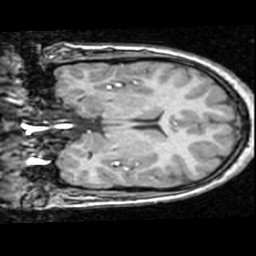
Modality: T1w
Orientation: coronal
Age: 11
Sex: male
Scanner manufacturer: ge
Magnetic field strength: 1.5 T
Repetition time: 0.03333 s
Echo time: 0.008 s